Platform: macOS
Application: Arc Browser
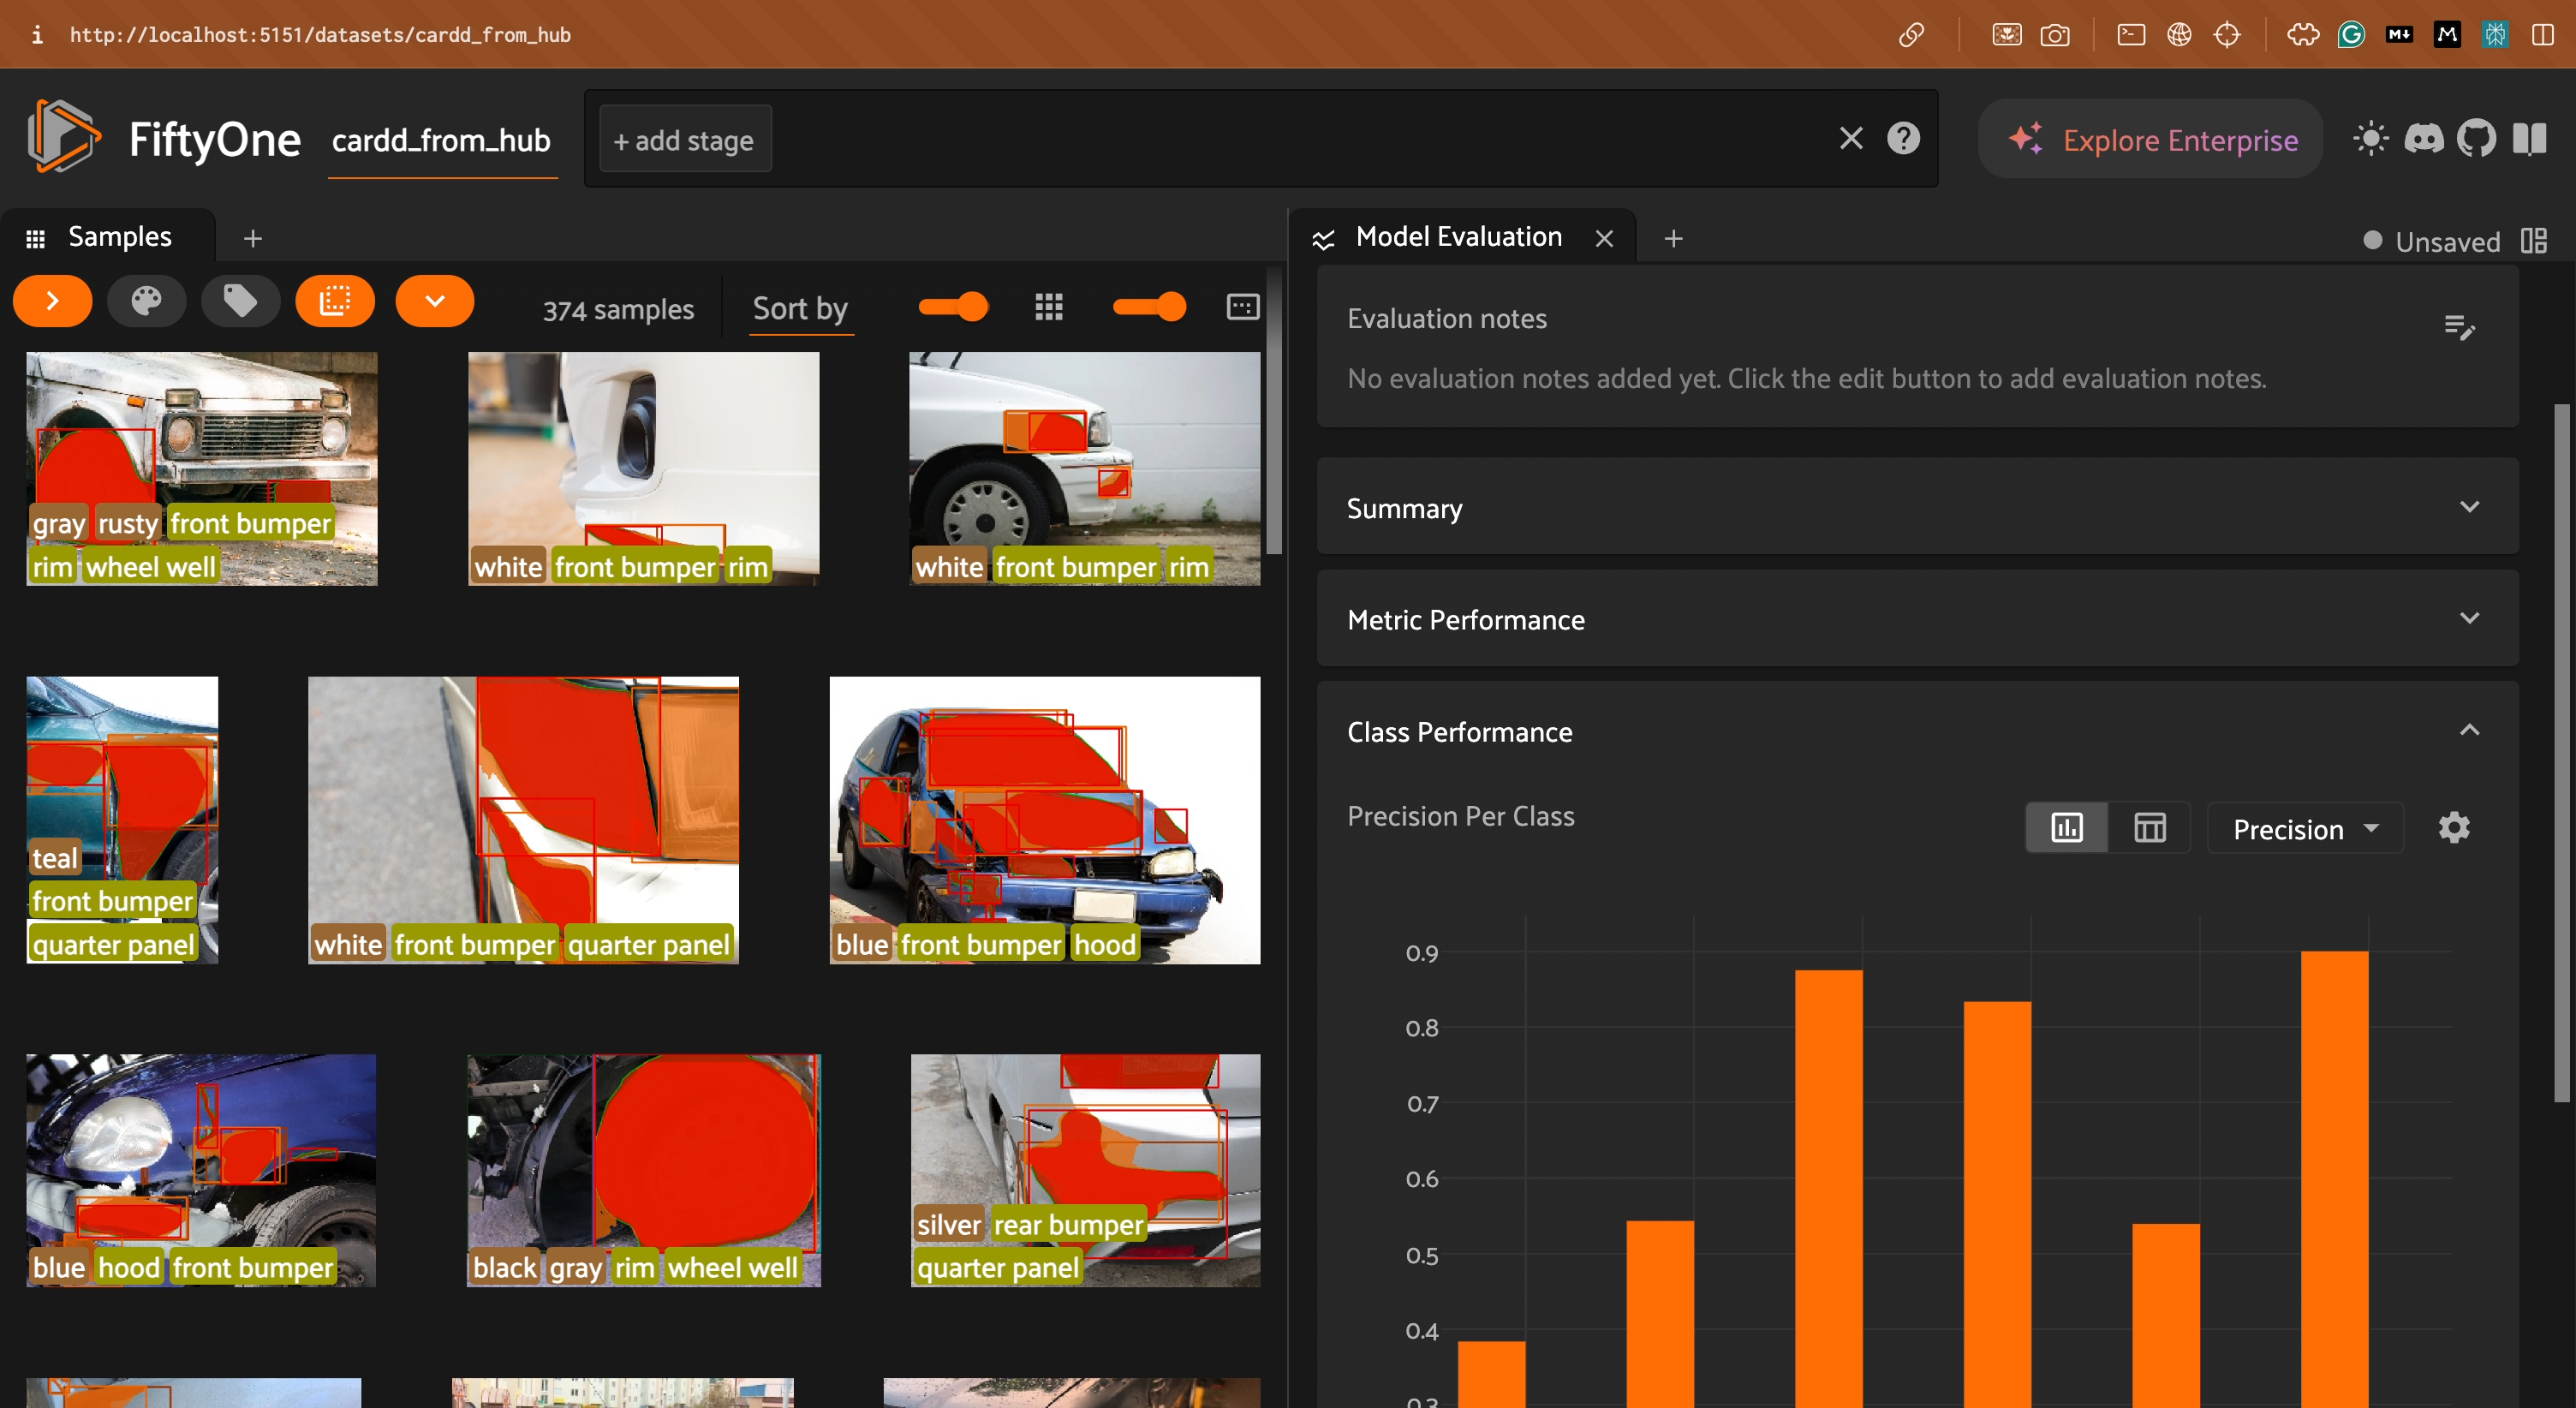
task_description: Switch to table view for per class performance
action_type: click
element_info: Icon
steps_since_start: 1

task_description: Minimize the per class performance card in the model evaluation panel
action_type: click
element_info: Menu Item
steps_since_start: 1